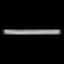
Label: line